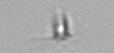
Label: Calciopappus